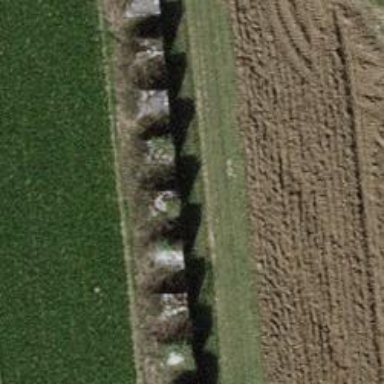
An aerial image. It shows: Block barrier.